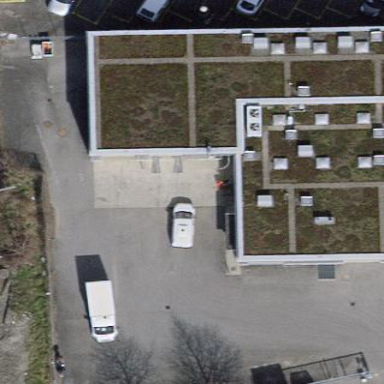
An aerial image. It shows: Office building.